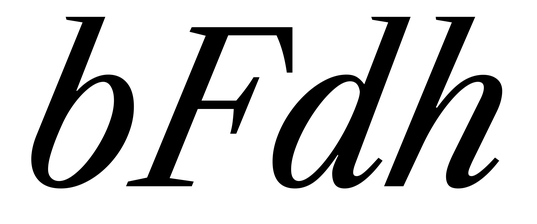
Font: LibreCaslonText-Italic_Italic